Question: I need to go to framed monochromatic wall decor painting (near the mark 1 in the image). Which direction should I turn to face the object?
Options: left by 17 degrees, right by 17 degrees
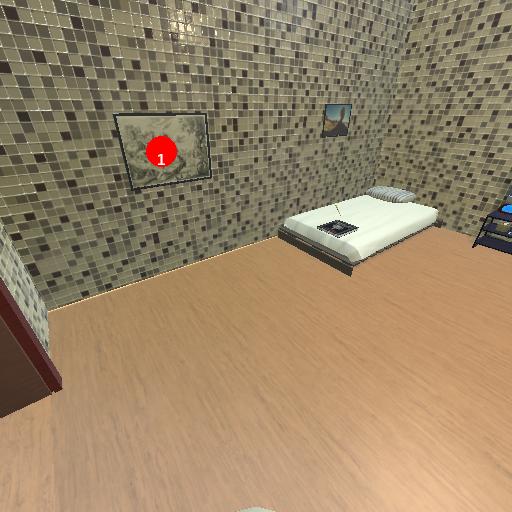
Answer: left by 17 degrees